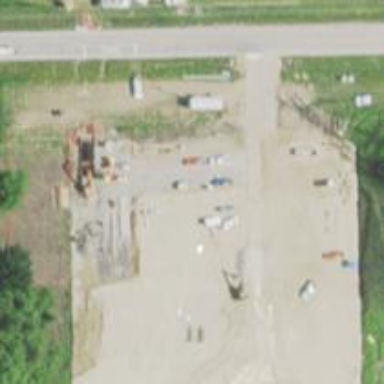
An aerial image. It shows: Gas substation.